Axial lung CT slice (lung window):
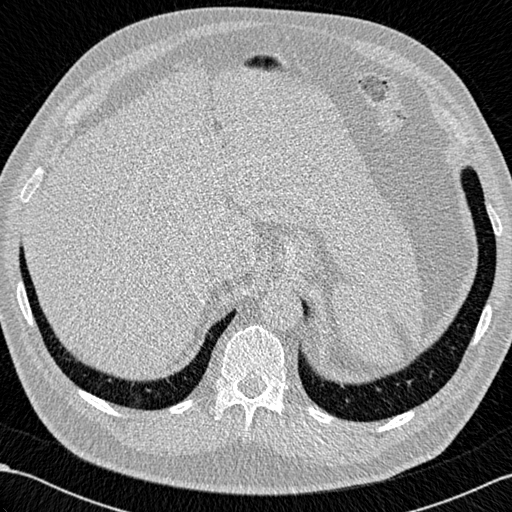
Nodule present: no